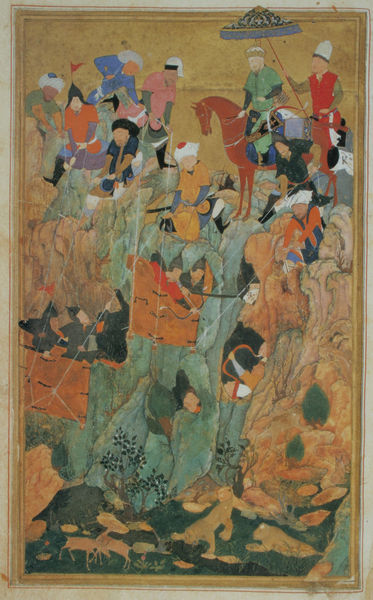
Titel: Die Armee Timurs greift die Überlebenden in der Stadt Nerges in Georgien an
Standort: Baltimore
Institution: Johns Hopkins University, Milton S. Eisenhower Library, John Work Garrett Collection
Schlagwörter: baum, blau, felsen, gemälde, kampf, wasser, weiß, bäume, gelb, grün, landschaft, menschen, ocker, bewegung, braun, bunt, grau, hut, hüte, kopfbedeckungen, männer, orange, schwarz, rot, schirm, tier, tiere, wiese, beige, hochformat, malerei, masse, teppich, mützen, diener, geschichte, rahmen, natur, busch, büsche, gold, stoff, kaufmann, personen, instrumente, pflanzen, tal, wasserfall, pferd, pferde, reiter, stock, szenerie, ausritt, holzschnitt, japan, papier, stab, fahne, körbe, berge, fels, schweine, schlucht, arbeiter, krieg, seile, kaiser, könig, soldaten, korb, fallen, foto, fotografie, orient, seil, abgrund, wirbel, asien, druck, schwert, asiatisch, volk, herrscher, tierpark, armee, heer, jagd, china, arabisch, werkzeug, löwen, rehe, mittelalter, krieger, scjwarz, baldachin, armbrust, perd, indien, turban, miniatur, wandbehang, islam, drachen, farbholzschnitt, araber, turbane, ware, voll, erzählung, gewimmel, buchmalerei, flesen, wiß, bespannung, wirrwarr, geknüpft, mongolei, mongolen, chinesen, japaner, abseilen, ewebt, felsan, gesicher, gewüsel, schtoff, syncron, tiergehege, webeng, setin